Question: I have a pivot table from ssas connection. Several pivotfields are being used in the table. For this example let's say they are Size, Color, and Location. My goal is to write some vba where I pass the cell range and get the value of the corresponding pivotfields.
For example, If I pass the cell range for 'B6' I want to know that that cell is from location2 in color2 for size1. If I pass range 'B8' I get location1, Color3, Size1 etc.

Here is what I can do so far. I can get the value of the formula for that cell. Here is the result for B6: 'GETPIVOTDATA("[Measures].[myValues]",$A$1,"[d size].[size]","[d size].[size].&[Size1]","[d color].[color]","[d color].[color].&[Color2]","[d location].[location]","[d location].[location].&[location2]")' with this code:
'''
Function xxx(ByVal xyz As Range) As Variant
xxx = xyz.Formula
End Function
Sub blah()
MsgBox (xxx(ActiveWorkbook.Sheets("Sheet1").Range("D13")))
End Sub
'''
I can also loop through the pivotfields and get their names, (but I don't know how to get their values) '[Measures].[myValues]', '[d size].[size]' etc... with this code:
'''
With Worksheets("Sheet1").PivotTables(1)
For i = 1 To .PivotFields.Count
MsgBox .PivotFields(i).Name
Next
End With
'''
My question is now, how do I get the value of those pivotfields for a particular cell. I would like to be able to send 'B6' and get back, or have access to: 'location2', 'Color2', 'Size1'
Getting closer... I can now loop through each field and get their names and values like this '[d size].[size]&[Size1]' etc, but now I want to be able to get just the value of 'Size1' or '[Size1]':
'''
Sub Test()
Dim iRange As Variant
iRange = ActiveCell.Address
FieldPicker (iRange)
End Sub
Function FieldPicker(targetCell As Variant) As Variant
With Range(targetCell).PivotCell
For i = 1 To .RowItems.Count
MsgBox .RowItems(i).SourceName
Next
End With
End Function
'''
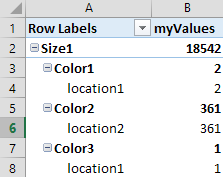
Answer: Adapted from RoryA's answer here: <URL>
'''
'Given a pivottable value cell and a category name, return the category value
'Note: you would need morte code to account for a "page" category
Function PivotCategoryValue(rngInput As Range, fldName As String) As String
Dim pc As PivotCell
Dim pf As PivotField, pi As PivotItem
Dim rv As String
On Error Resume Next
Set pc = rngInput.PivotCell
On Error GoTo err_handle
If pc Is Nothing Then
rv = "Not a pivot cell"
Else
Select Case pc.PivotCellType
Case xlPivotCellValue
If pc.RowItems.Count Then
For Each pi In pc.RowItems
If pi.Parent.Name = fldName Then
rv = pi.Value
GoTo done
End If
Next pi
End If
If pc.ColumnItems.Count Then
For Each pi In pc.ColumnItems
If pi.Parent.Name = fldName Then
rv = pi.Value
GoTo done
End If
Next pi
End If
Case Else
rv = "Not a pivot data cell"
End Select
End If
done:
PivotCategoryValue = rv
Exit Function
err_handle:
PivotCategoryValue = "Unknown error"
End Function
'''